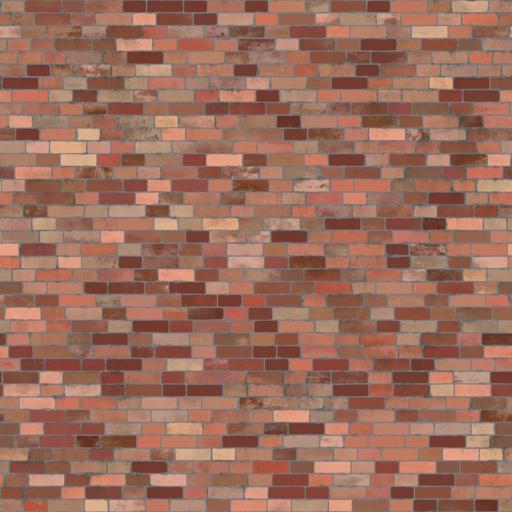
Tags: brick bricks modern stone wall